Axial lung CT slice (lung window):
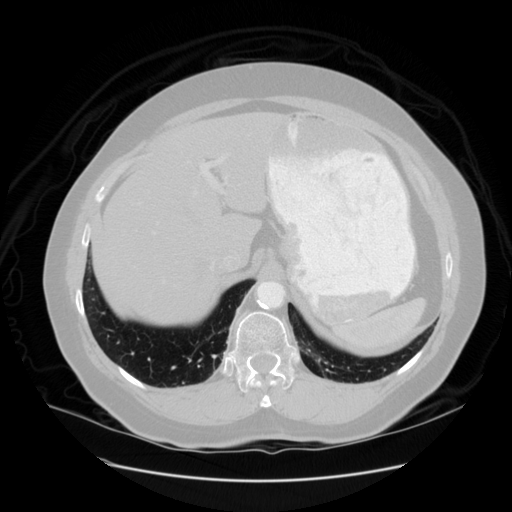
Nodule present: no